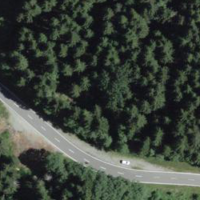
EUNIS habitat code: 43
Species observed at this site:
Pachyta quadrimaculata